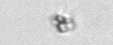
Label: detritus